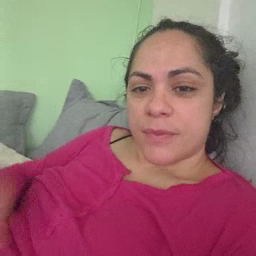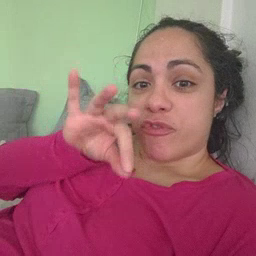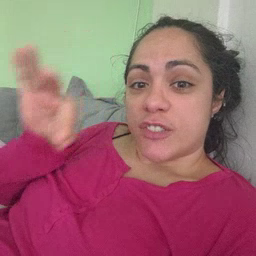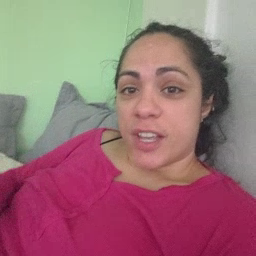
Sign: frenchfries